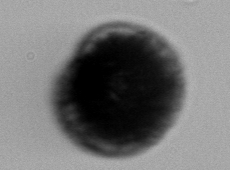
Label: Gonyaulax